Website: apple
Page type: customer-info-address
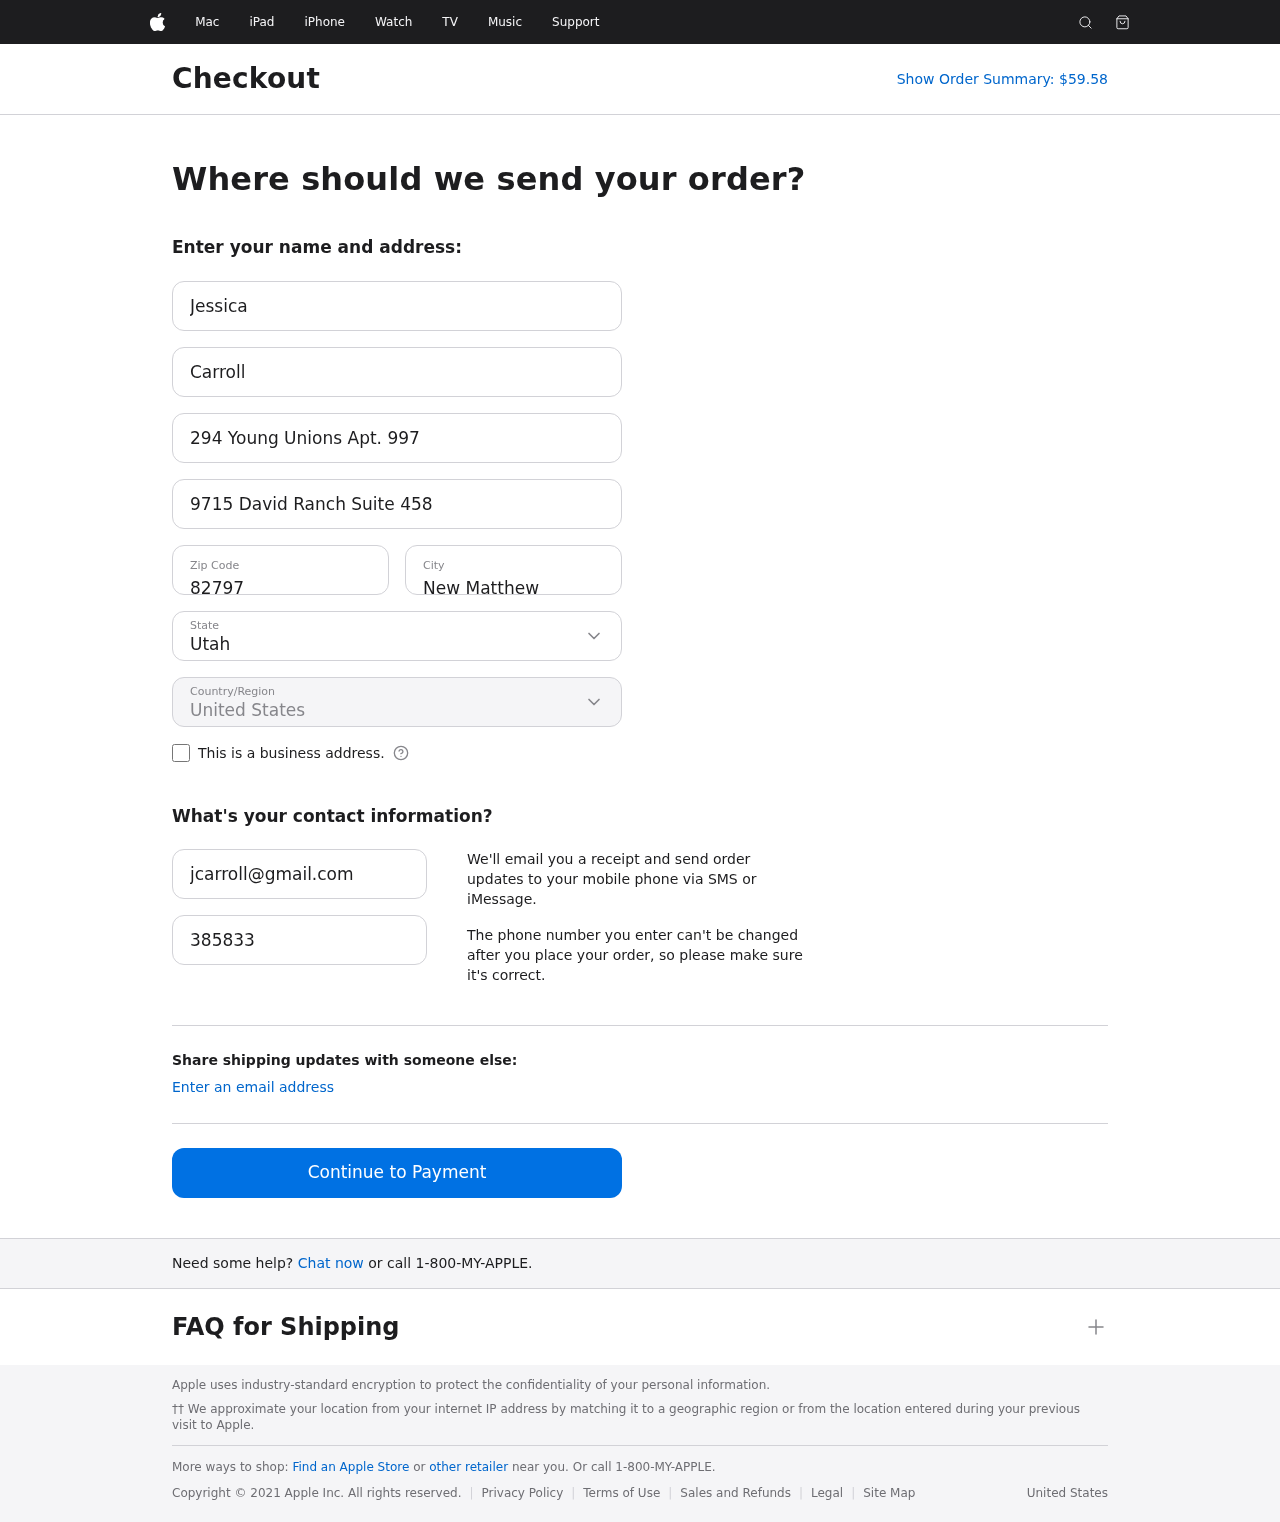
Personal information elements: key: PII_CITY
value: New Matthew
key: PII_COUNTRY
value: United States
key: PII_EMAIL
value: jcarroll@gmail.com
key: PII_FIRSTNAME
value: Jessica
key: PII_LASTNAME
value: Carroll
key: PII_PHONE
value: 3858335849
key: PII_POSTCODE
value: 82797
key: PII_STATE
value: Utah
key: PII_STREET
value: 294 Young Unions Apt. 997
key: PII_STREET2
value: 9715 David Ranch Suite 458
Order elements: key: ORDER_TOTAL
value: Show Order Summary: $59.58